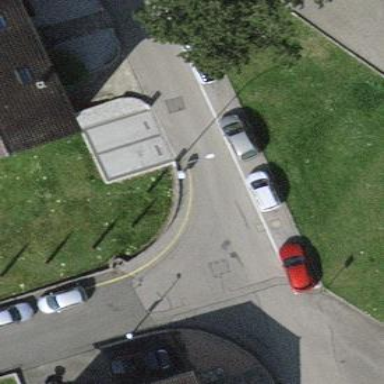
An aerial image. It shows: Street side parking area.